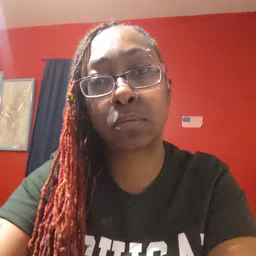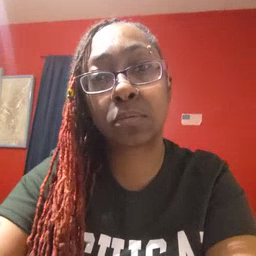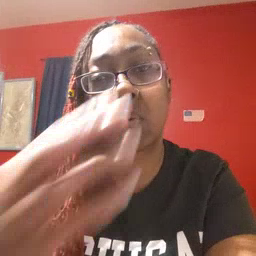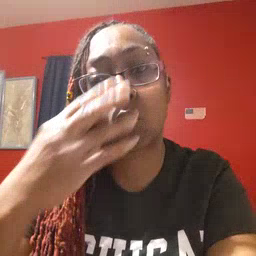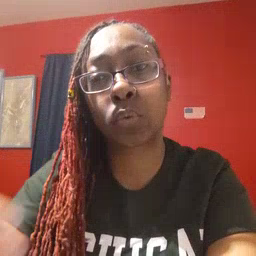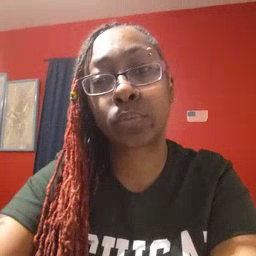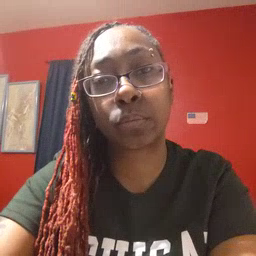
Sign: wolf